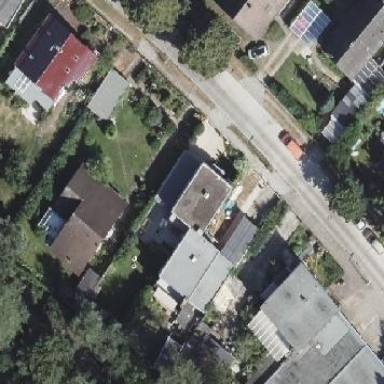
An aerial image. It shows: Semidetached house.